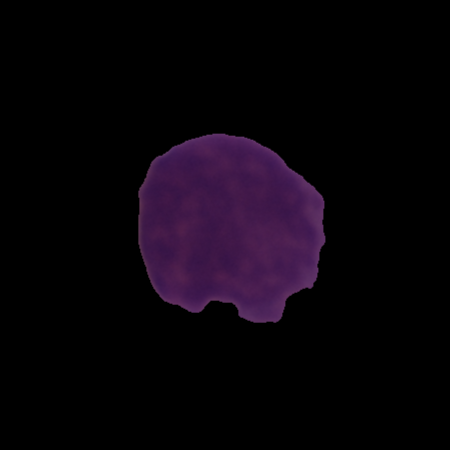
Label: healthy